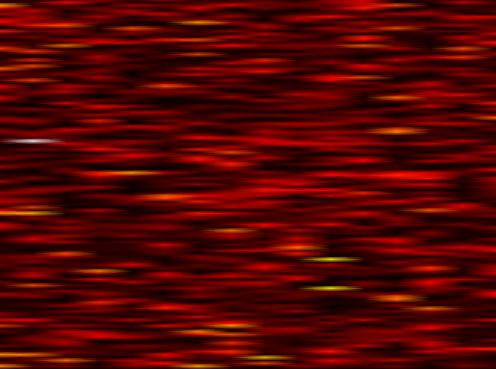
Label: FBMC